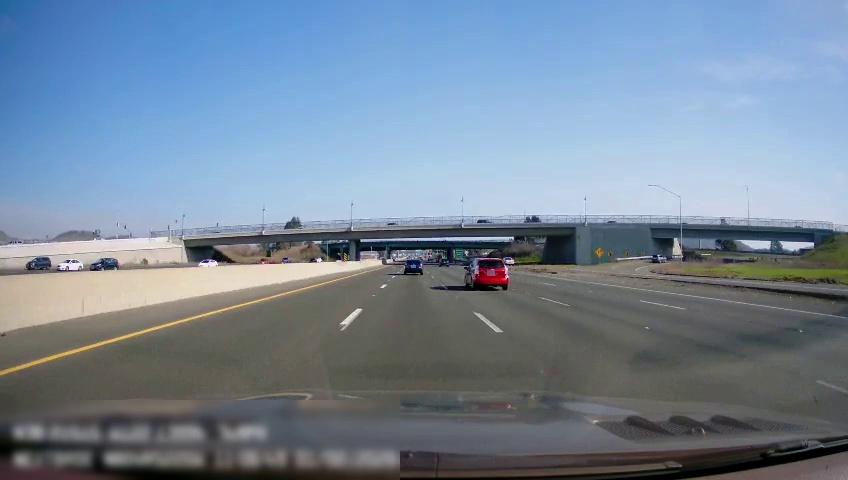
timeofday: Day
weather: Sunny
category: Drivable Space
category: Vehicles | Car
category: Vehicles | SUV
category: Vehicles | Car
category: Drivable Space
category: Vehicles | SUV
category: Drivable Space
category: Vehicles | SUV
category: Vehicles | Car
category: Vehicles | Car
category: Vehicles | Car
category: Vehicles | Car
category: Lanes | Current Lane
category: Lanes | Alternate Lane
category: Lanes | Current Lane
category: Lanes | Alternate Lane
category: Lanes | Alternate Lane
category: Lanes | Alternate Lane
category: Traffic | Signs
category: Traffic | Signs
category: Traffic | Signs